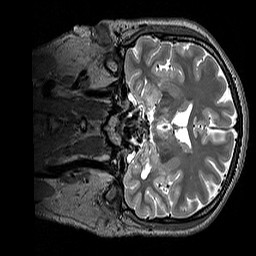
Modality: T2w
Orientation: coronal
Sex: male
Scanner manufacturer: siemens
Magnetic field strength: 3 T
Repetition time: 3.2 s
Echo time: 0.409 s